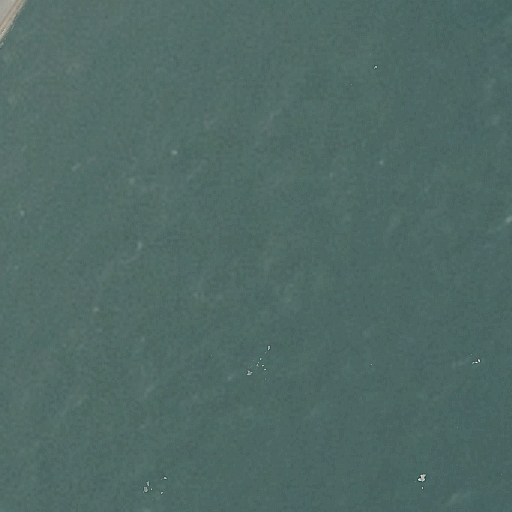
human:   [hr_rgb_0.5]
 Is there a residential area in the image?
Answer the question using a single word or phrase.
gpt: no

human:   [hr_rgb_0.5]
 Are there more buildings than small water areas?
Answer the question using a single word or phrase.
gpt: no

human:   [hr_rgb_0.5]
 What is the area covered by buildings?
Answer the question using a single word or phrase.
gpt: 0m2

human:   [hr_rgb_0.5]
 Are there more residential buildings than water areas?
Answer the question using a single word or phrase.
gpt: no

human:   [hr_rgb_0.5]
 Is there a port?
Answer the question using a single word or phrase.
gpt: no

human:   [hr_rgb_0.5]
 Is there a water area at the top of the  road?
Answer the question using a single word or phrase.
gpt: no

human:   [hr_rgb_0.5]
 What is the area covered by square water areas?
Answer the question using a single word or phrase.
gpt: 0m2

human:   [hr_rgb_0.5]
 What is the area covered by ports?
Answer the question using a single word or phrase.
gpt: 0m2

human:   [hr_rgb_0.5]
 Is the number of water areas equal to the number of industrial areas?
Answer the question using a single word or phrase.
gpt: no

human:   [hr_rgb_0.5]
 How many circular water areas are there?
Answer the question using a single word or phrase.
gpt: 0

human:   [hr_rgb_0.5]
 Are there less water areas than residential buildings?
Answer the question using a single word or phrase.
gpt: no

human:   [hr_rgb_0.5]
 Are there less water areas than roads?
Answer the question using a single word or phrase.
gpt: no

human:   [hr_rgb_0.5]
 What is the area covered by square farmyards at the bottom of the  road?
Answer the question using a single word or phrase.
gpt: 0m2

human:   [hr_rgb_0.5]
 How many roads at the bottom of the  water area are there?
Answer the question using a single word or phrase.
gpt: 0

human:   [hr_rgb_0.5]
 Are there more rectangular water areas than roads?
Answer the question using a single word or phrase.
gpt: no

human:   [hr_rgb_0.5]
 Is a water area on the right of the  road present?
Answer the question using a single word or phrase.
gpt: no

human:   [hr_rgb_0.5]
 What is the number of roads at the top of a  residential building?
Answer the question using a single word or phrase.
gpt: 0

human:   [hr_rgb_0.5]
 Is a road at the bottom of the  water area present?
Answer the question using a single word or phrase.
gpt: no

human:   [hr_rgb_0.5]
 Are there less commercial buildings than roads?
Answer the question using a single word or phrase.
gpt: yes

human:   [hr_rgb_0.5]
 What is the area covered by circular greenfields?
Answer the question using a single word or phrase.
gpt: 0m2

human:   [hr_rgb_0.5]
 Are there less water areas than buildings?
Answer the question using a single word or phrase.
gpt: no

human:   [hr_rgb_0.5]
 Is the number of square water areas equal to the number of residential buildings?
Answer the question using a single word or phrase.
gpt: yes

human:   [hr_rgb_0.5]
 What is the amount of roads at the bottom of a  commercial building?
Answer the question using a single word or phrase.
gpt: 0

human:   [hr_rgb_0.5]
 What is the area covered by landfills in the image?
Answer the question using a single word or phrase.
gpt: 0m2

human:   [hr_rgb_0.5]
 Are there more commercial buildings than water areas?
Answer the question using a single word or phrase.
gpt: no

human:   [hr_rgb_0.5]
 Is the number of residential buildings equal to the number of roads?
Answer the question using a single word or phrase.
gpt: no

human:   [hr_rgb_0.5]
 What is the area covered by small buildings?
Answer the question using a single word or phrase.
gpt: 0m2

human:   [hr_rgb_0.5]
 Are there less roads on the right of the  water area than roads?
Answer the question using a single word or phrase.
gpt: yes

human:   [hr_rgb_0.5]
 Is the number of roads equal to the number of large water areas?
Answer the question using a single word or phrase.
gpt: yes

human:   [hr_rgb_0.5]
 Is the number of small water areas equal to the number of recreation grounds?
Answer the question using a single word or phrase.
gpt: yes

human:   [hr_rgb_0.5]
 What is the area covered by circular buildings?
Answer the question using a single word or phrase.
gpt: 0m2

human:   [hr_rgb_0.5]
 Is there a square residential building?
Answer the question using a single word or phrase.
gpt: no

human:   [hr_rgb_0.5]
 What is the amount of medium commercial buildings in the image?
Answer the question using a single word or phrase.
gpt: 0

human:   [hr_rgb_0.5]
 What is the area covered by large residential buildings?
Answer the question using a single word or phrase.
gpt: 0m2

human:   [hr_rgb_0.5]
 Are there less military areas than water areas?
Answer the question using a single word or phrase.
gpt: yes

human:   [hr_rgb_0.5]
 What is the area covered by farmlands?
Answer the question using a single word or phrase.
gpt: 0m2